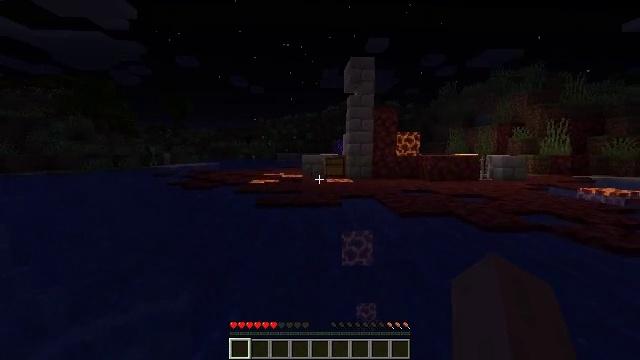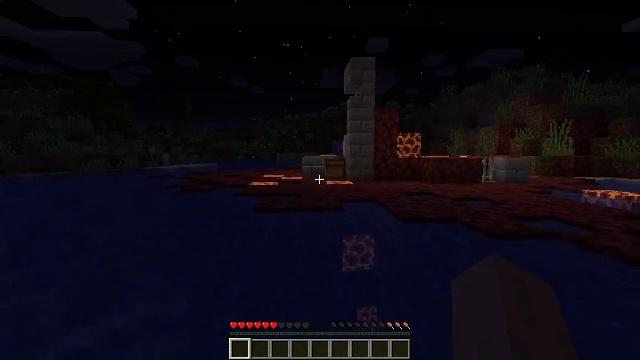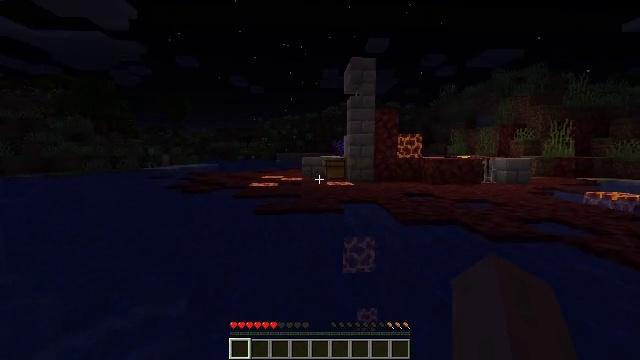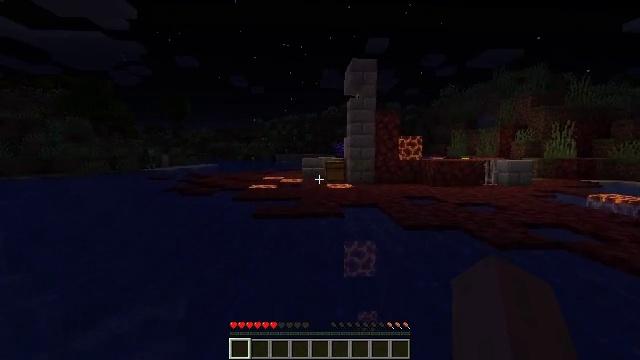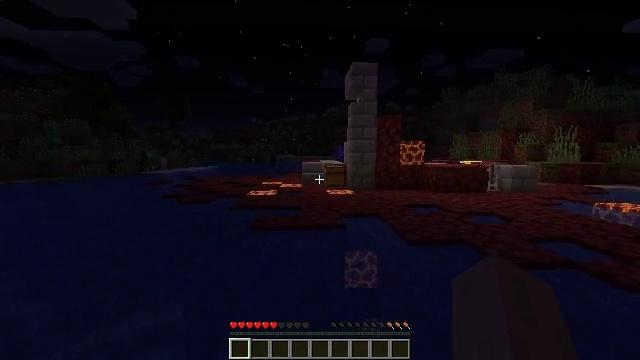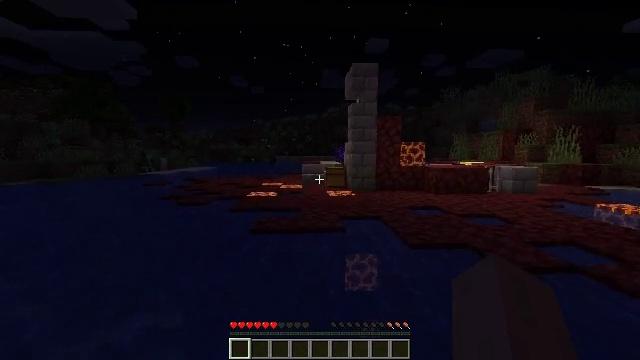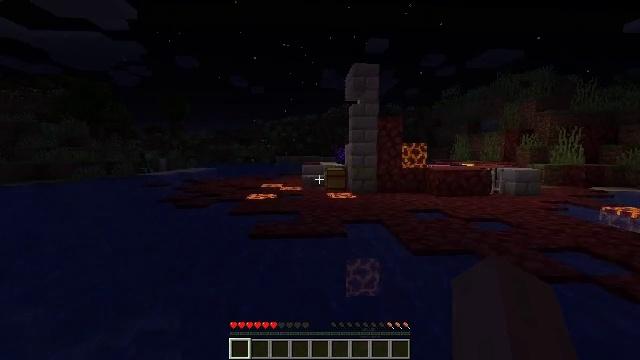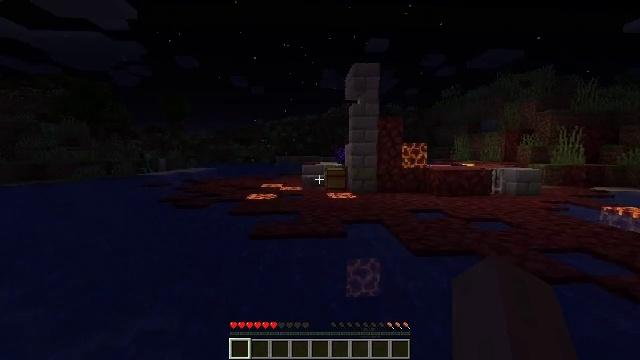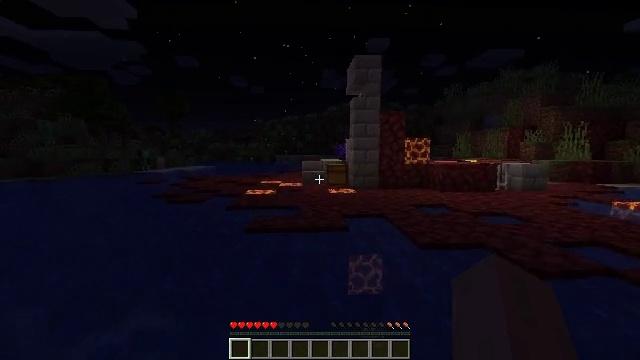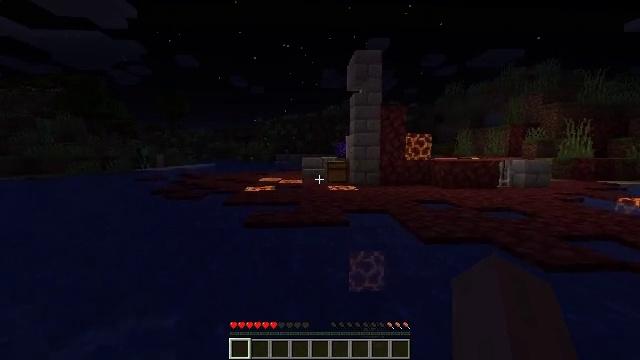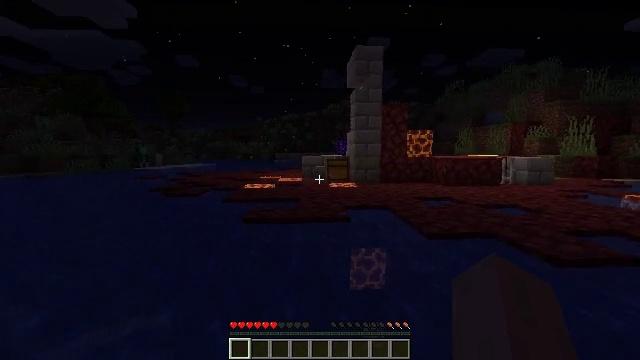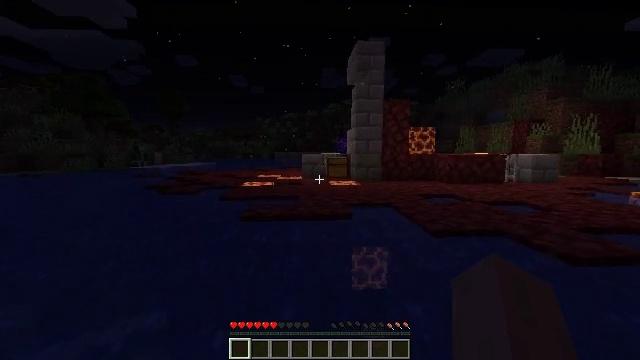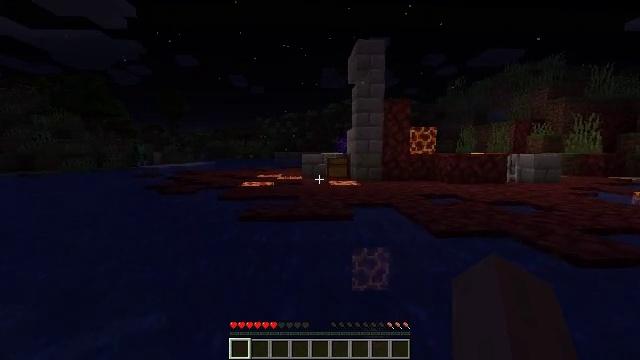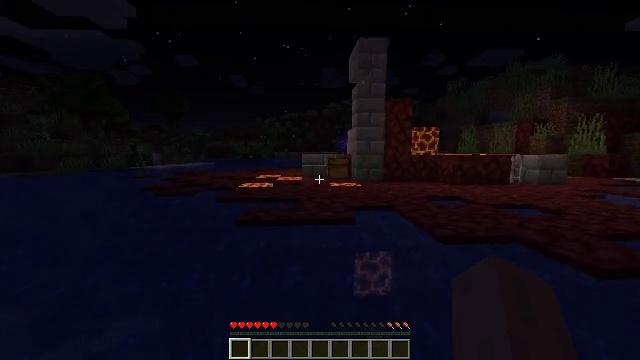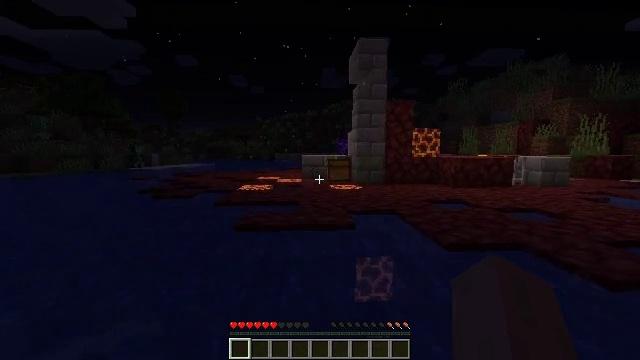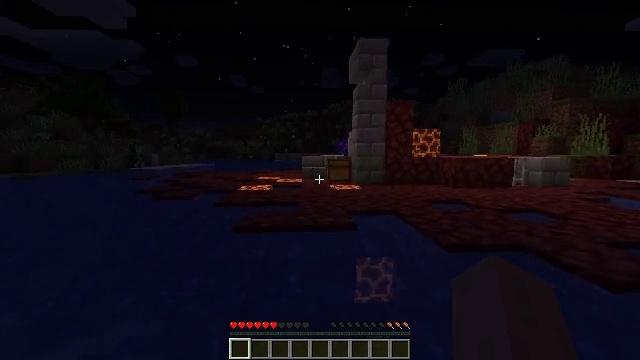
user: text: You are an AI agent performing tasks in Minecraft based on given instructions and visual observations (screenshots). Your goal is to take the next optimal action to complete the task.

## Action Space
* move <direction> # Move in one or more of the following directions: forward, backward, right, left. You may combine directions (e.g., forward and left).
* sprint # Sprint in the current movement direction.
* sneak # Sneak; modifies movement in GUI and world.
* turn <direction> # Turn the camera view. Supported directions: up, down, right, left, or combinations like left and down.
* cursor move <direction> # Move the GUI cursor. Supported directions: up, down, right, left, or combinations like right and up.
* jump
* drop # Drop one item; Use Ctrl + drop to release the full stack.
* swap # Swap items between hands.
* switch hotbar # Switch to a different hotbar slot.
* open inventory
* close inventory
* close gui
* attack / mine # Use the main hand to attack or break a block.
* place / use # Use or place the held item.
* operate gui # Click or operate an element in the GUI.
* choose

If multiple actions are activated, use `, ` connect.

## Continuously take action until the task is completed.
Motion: motion action
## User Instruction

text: Gather grass block for landscaping.
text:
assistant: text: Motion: move forward, jump
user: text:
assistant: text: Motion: move forward, jump
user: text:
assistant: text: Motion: move forward, jump
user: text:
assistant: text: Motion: move forward, jump
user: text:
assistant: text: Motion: move forward, jump
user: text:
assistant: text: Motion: move forward, jump
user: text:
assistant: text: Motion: move forward, jump
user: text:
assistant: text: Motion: move forward, jump
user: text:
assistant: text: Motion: move forward, jump
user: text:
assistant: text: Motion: move forward, jump
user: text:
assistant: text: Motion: move forward, jump
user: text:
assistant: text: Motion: move forward, jump
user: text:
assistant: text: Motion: move forward, jump
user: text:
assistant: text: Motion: move forward, jump
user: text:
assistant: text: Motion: move forward, jump
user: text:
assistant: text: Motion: move forward, jump
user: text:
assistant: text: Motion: move forward, jump
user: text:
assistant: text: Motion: move forward, jump
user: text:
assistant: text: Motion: move forward, jump
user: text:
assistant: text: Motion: move forward, jump
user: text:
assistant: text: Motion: move forward, jump
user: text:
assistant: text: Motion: move forward, jump
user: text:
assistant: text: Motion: move forward, jump
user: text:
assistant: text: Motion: move forward, jump
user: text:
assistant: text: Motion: move forward, jump
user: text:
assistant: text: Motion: move forward, jump
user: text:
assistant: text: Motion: move forward, jump
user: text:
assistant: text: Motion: move forward, jump
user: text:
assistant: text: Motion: move forward, jump
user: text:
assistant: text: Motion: move forward, jump